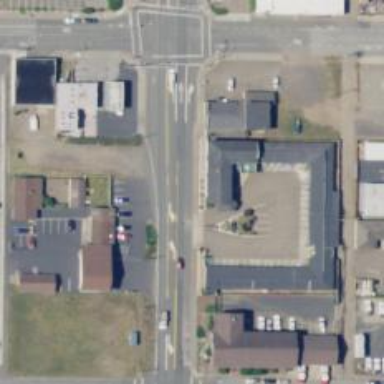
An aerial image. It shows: Building that is motel.